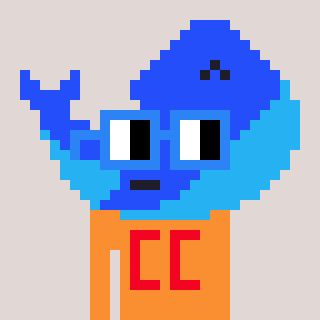
a pixel art character with square blue glasses, a whale-shaped head and a orange-colored body on a warm background